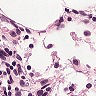
Metastatic tissue present: no